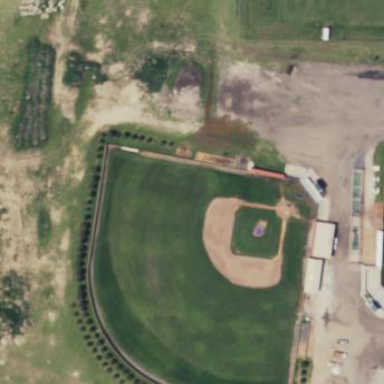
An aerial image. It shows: Baseball stadium.